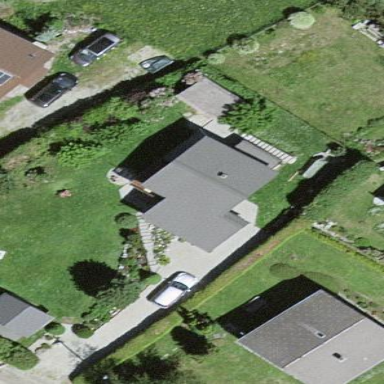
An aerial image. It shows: Simple house.